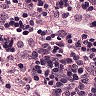
Metastatic tissue present: no